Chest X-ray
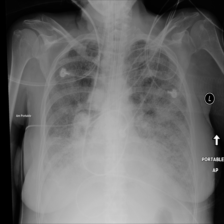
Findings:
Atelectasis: negative
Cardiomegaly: negative
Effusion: negative
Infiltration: positive
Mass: negative
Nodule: negative
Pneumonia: negative
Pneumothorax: negative
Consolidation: positive
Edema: negative
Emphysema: negative
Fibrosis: positive
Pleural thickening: negative
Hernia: negative